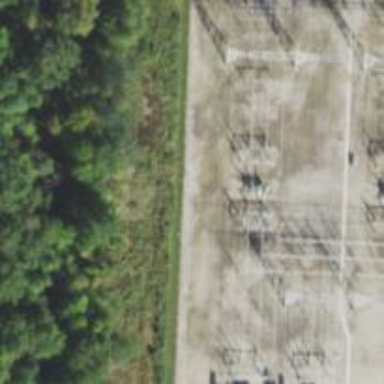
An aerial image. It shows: Switch used for power control.